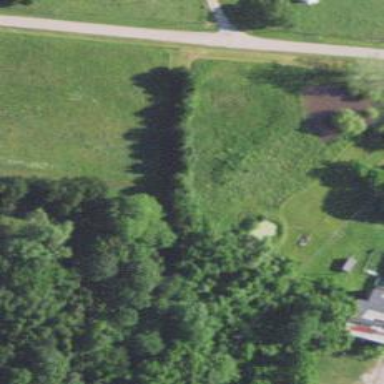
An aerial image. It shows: Row of trees in natural setting.